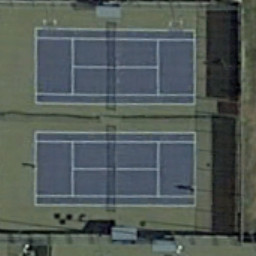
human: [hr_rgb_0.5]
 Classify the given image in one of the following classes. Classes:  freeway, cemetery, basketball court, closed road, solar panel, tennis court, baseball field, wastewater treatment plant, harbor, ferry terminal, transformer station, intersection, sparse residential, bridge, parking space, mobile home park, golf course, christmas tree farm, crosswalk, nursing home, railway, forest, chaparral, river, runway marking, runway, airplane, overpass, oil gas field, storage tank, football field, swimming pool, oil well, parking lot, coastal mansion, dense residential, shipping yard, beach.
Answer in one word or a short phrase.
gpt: tennis court